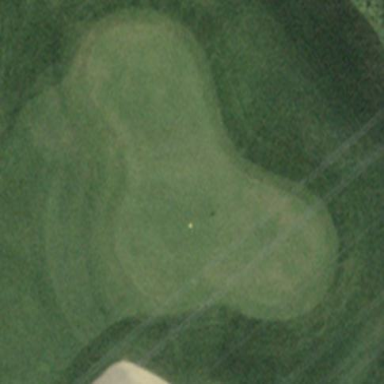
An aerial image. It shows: Picturesque green golfing area with grass land use.